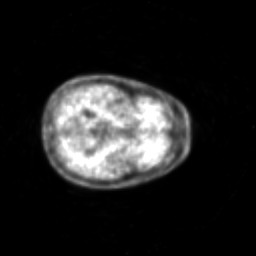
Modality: PET
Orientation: axial
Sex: female
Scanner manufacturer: siemens